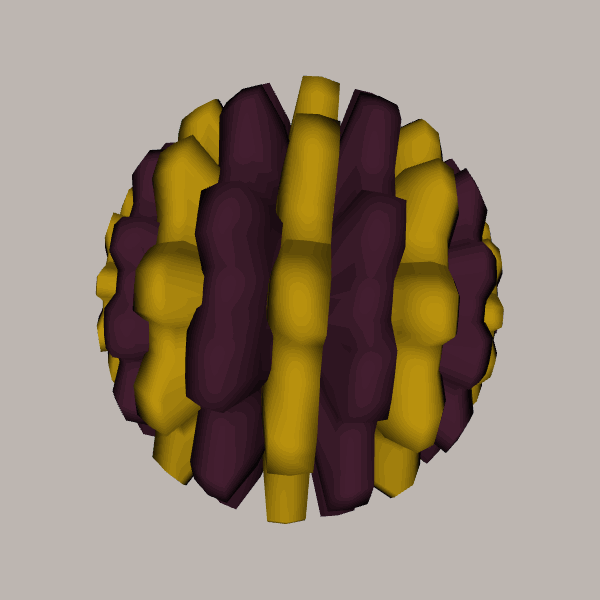
Background: light